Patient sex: F
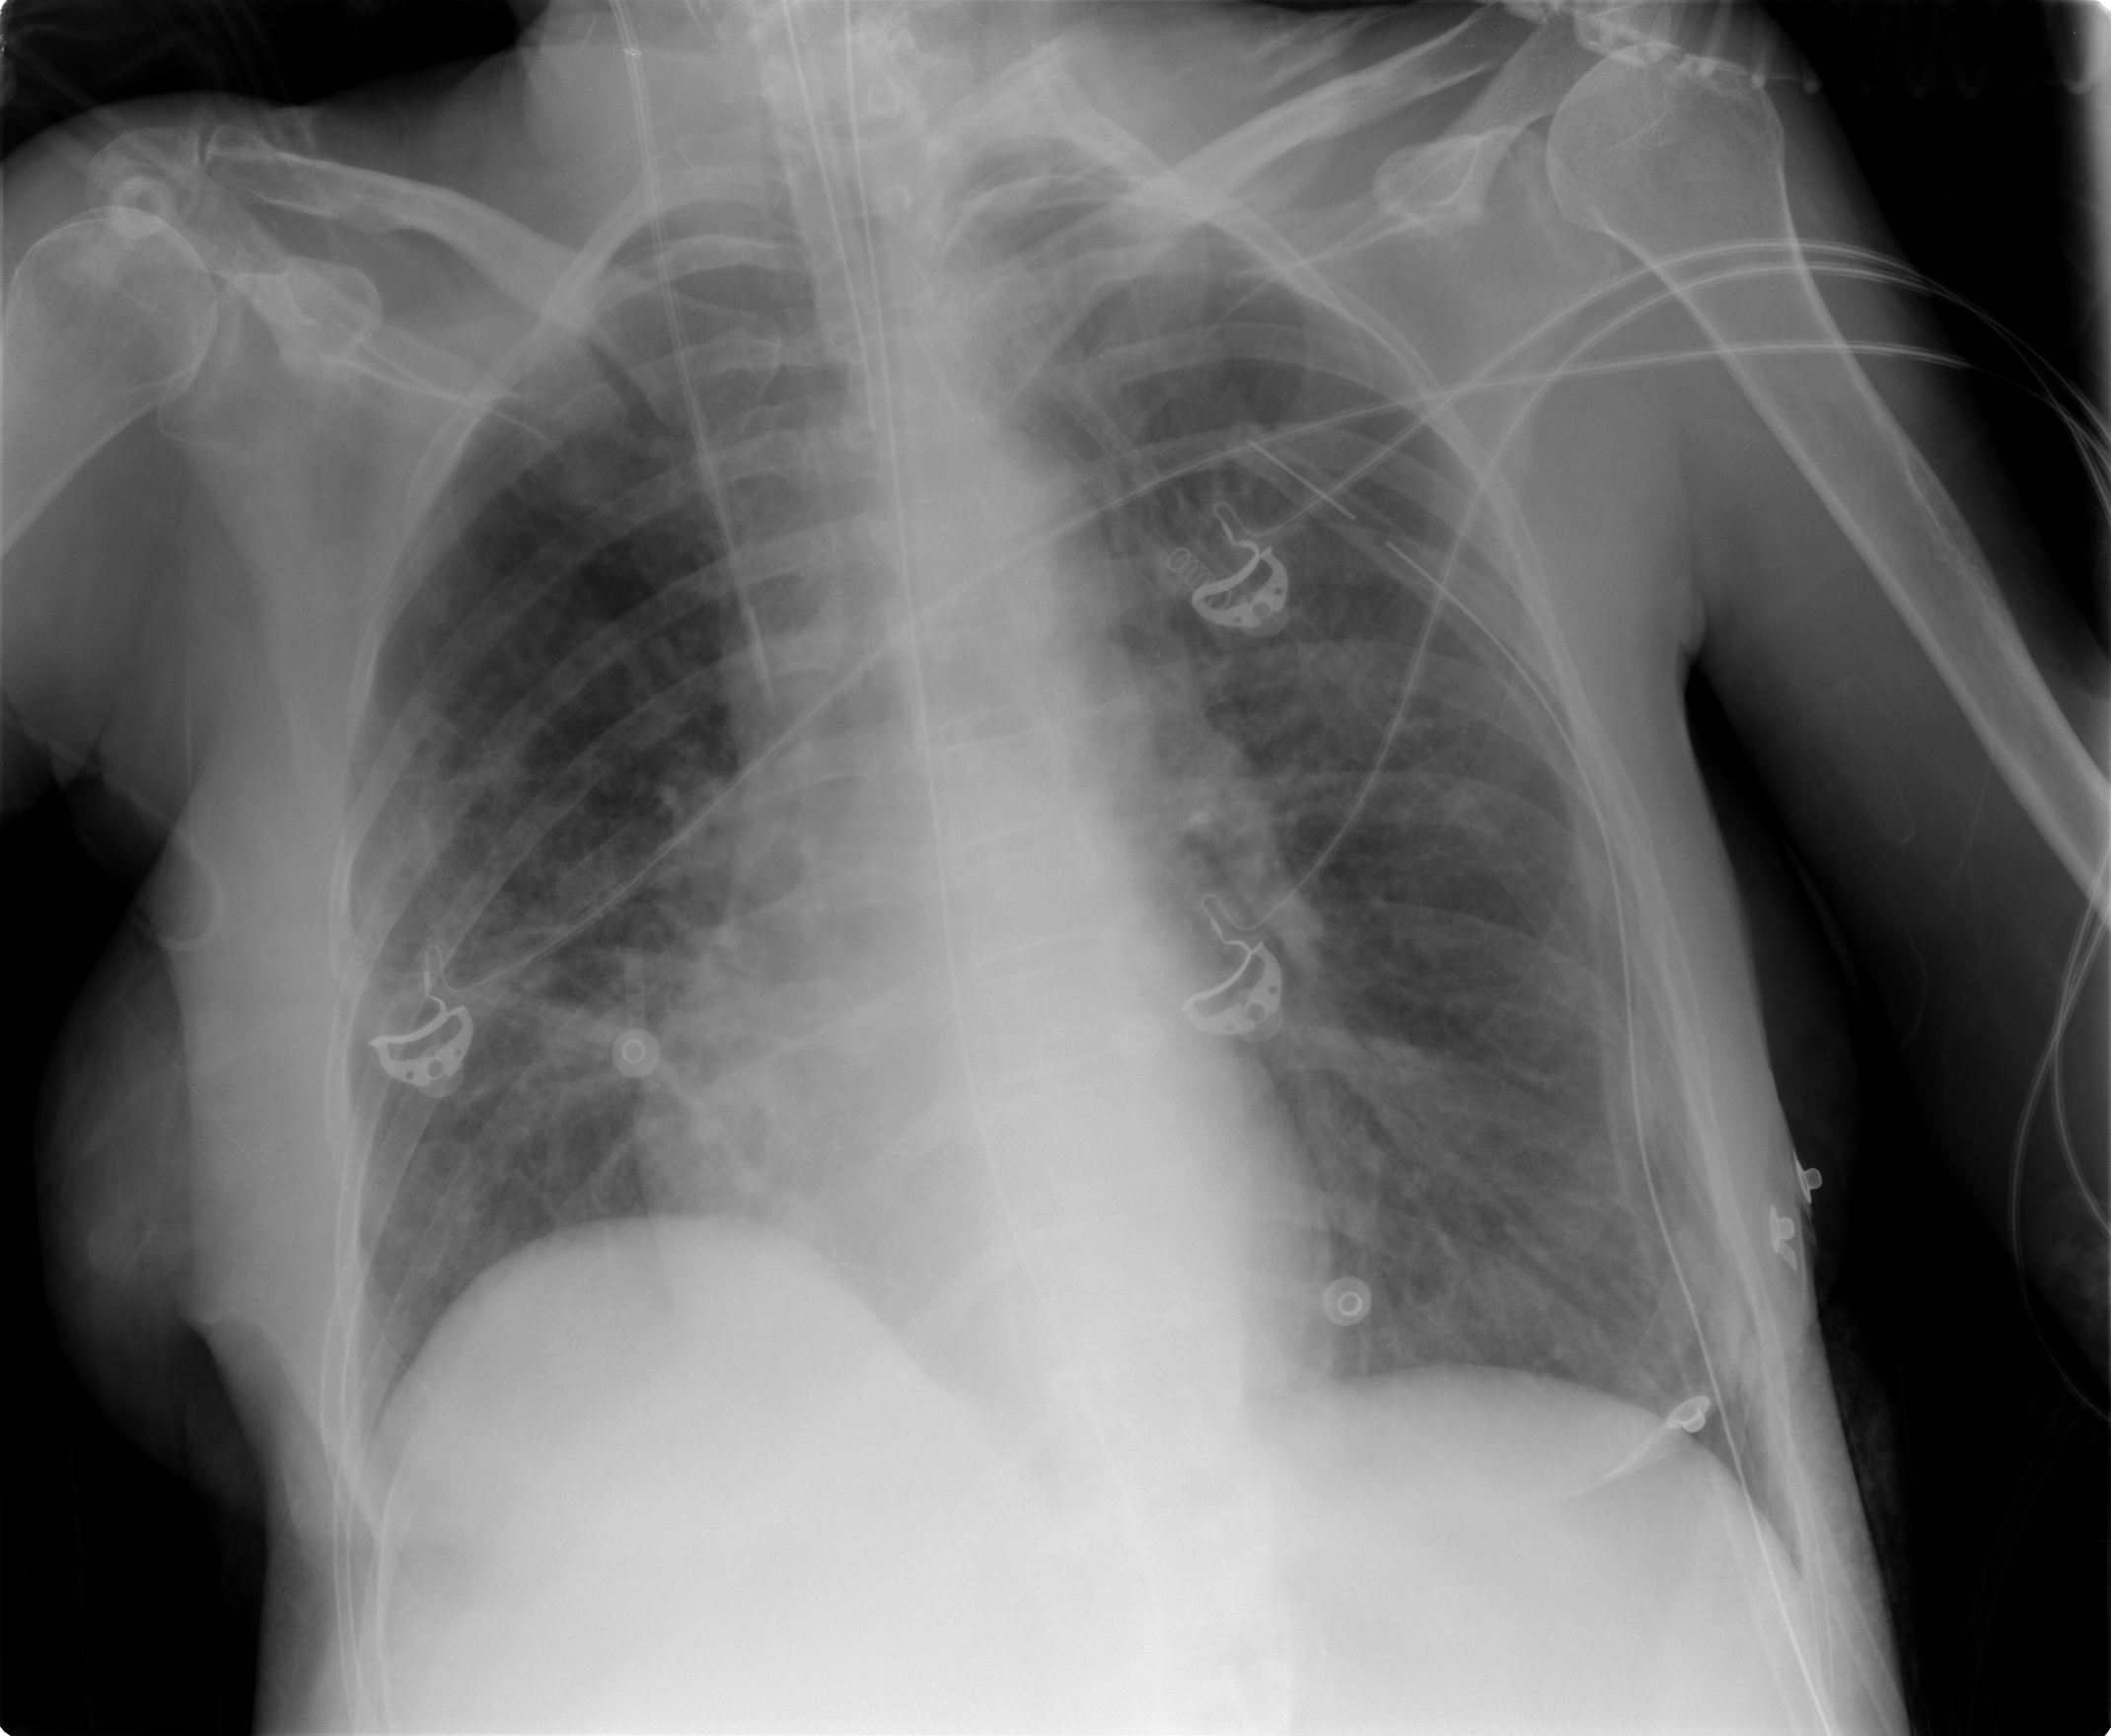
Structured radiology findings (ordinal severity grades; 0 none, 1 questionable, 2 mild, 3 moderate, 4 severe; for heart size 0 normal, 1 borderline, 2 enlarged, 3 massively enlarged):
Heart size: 0
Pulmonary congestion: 2
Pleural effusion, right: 0
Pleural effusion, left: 0
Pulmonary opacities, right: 2
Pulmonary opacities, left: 0
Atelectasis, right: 2
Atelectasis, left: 2